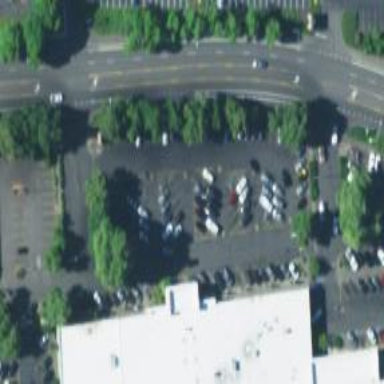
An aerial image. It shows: Parking space is available.